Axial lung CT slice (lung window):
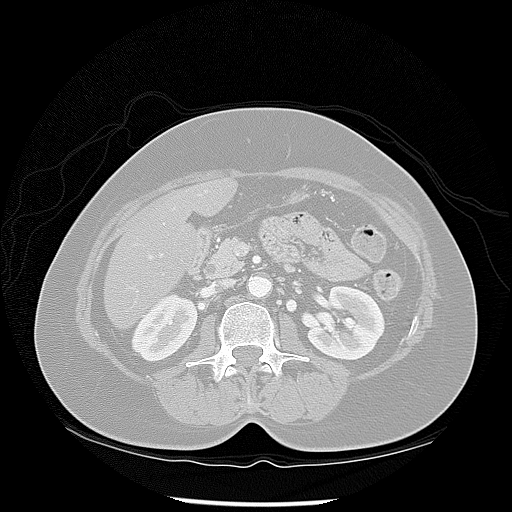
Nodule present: no